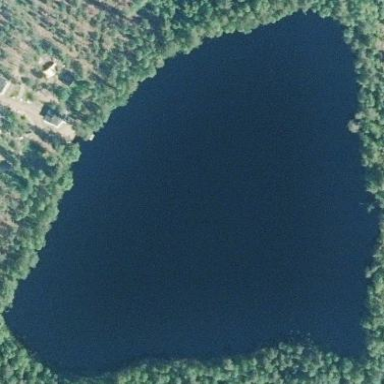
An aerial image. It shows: Pond surrounded by natural water.